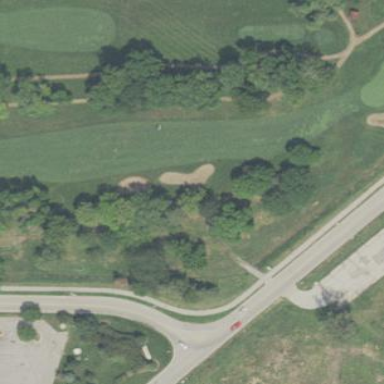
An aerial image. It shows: Grassy area designated as golf fairway.